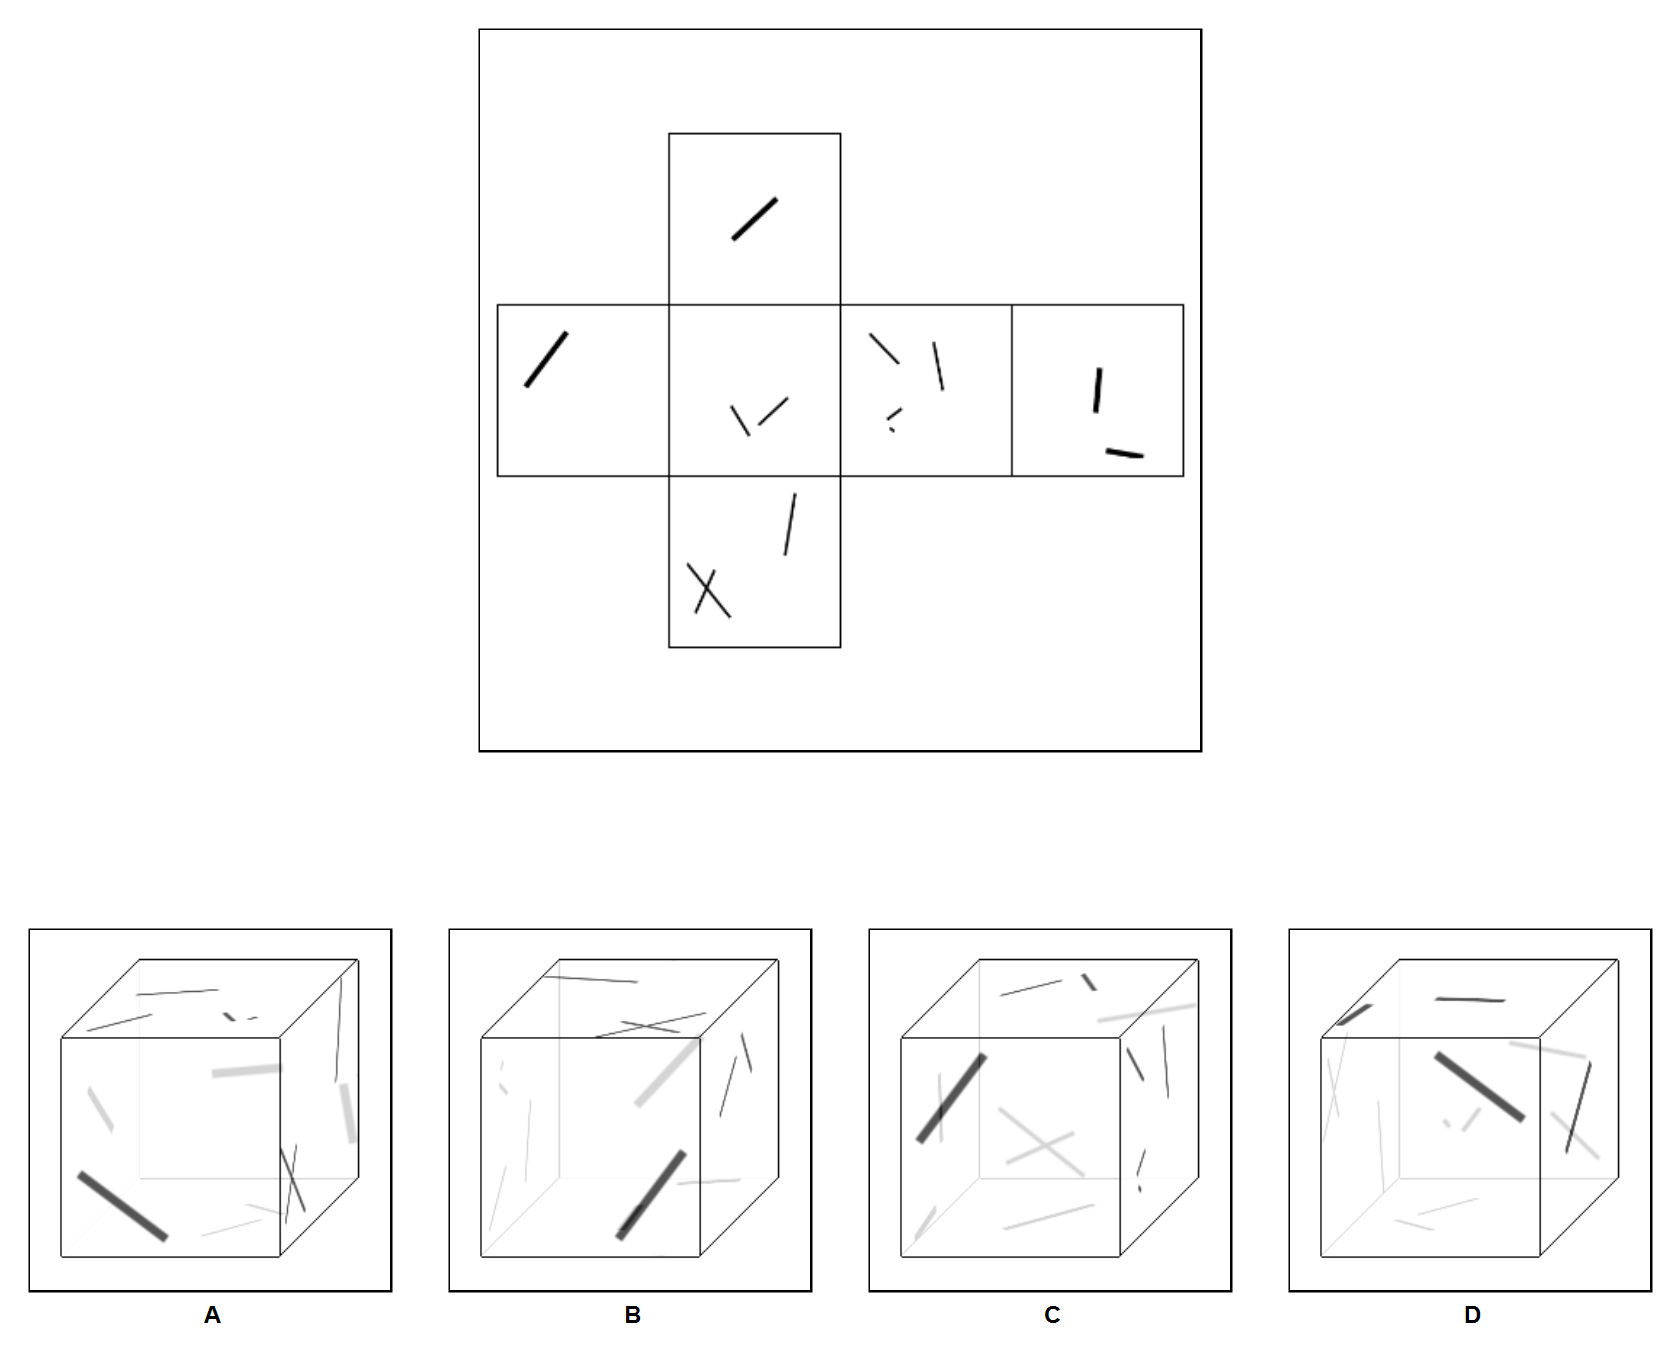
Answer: D